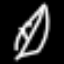
Label: leaf